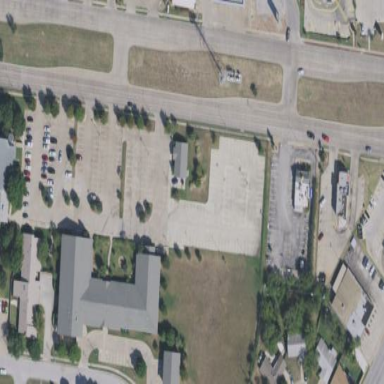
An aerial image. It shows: Parking lot with bus park and ride facility.